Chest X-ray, AP view. Patient: 57 years old, sex M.
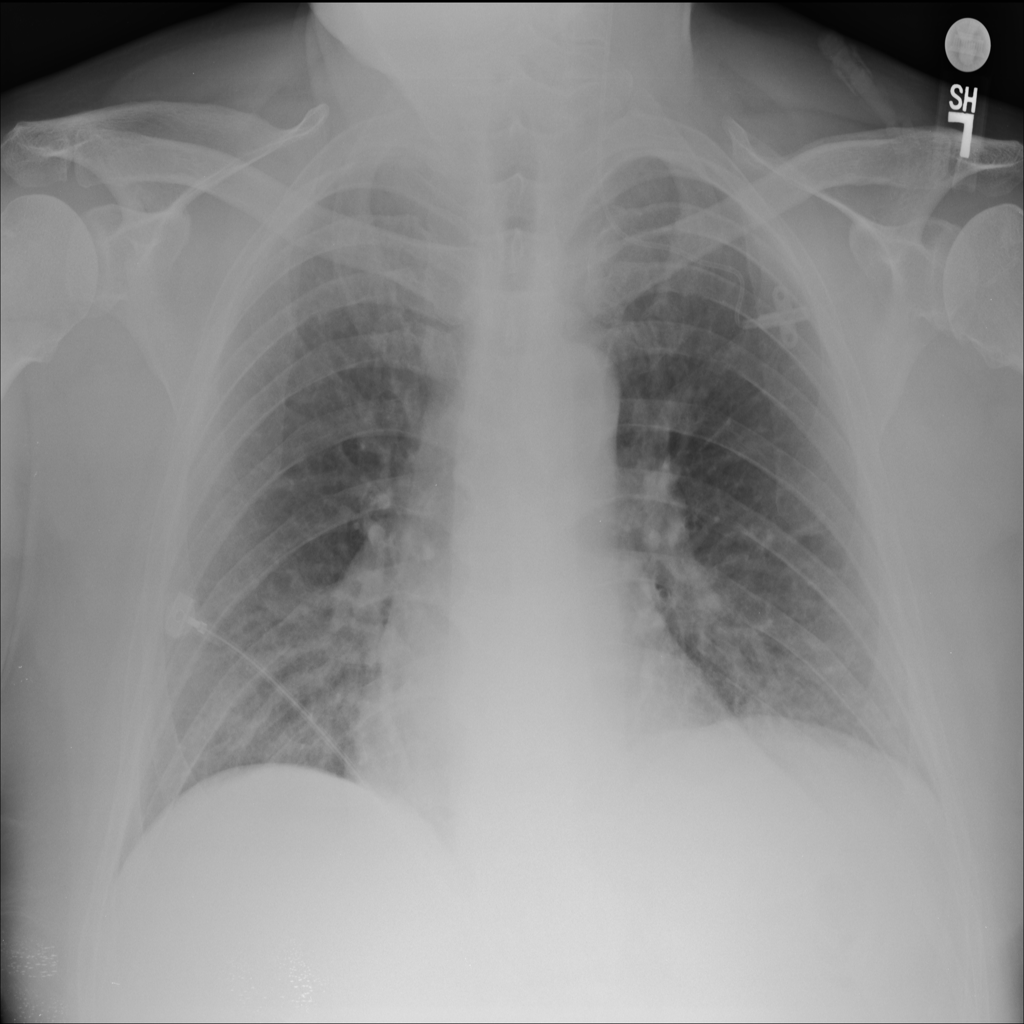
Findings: No Finding